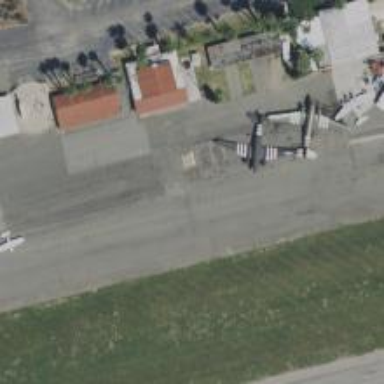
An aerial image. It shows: Image of taxiway at airport.